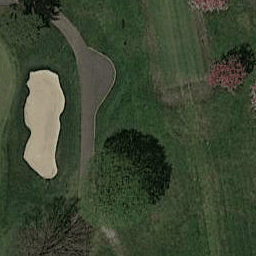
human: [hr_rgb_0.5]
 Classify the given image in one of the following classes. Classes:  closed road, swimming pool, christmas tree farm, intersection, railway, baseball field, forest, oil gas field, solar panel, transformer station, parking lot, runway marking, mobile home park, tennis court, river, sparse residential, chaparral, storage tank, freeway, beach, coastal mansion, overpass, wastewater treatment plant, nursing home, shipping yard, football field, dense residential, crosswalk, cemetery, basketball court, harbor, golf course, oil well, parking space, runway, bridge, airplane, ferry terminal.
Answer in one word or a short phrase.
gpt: golf course